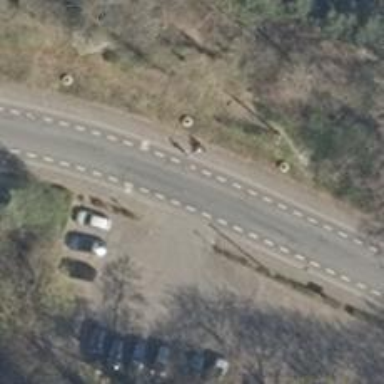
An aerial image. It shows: Secondary road with cycling lane on both sides. The surface of the road is asphalt.